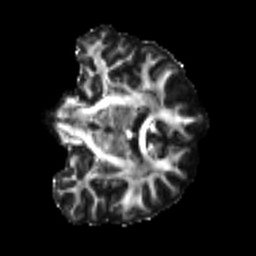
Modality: FA
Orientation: coronal
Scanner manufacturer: siemens
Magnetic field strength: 3 T
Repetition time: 4 s
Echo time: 0.0594 s